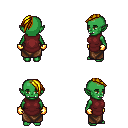
a pixel art fantasy rpg character, female body template, orc, green skin, maroon tunic, robe skirt, blonde long mohawk hairstyle, gold gloves, four views (front, back, left, right), 2x2 character sprite sheet, small pixel art, hard edges, no anti-aliasing